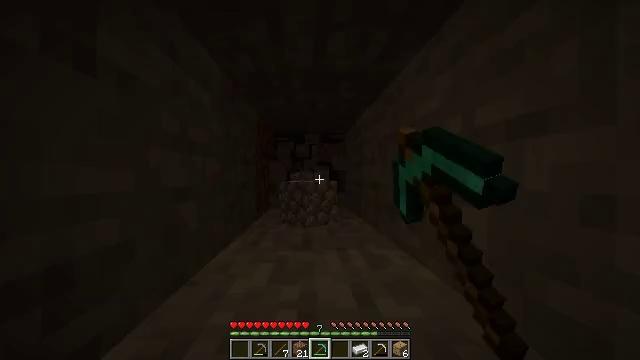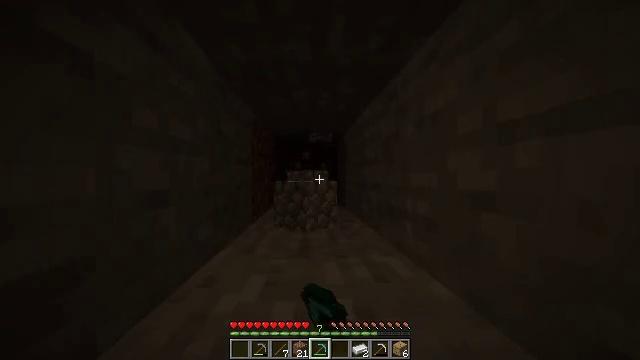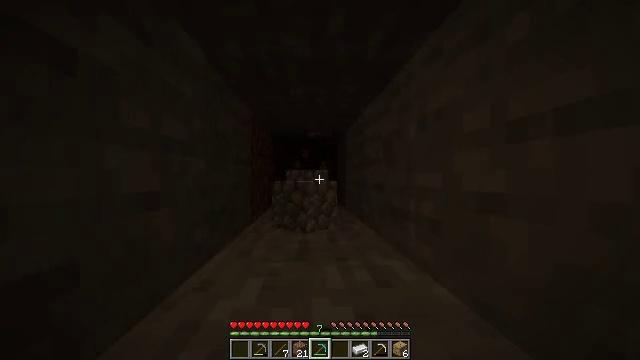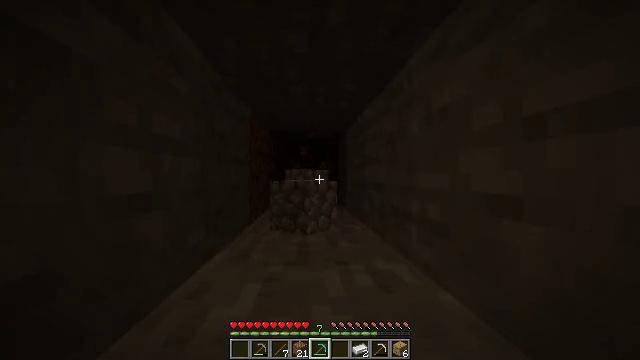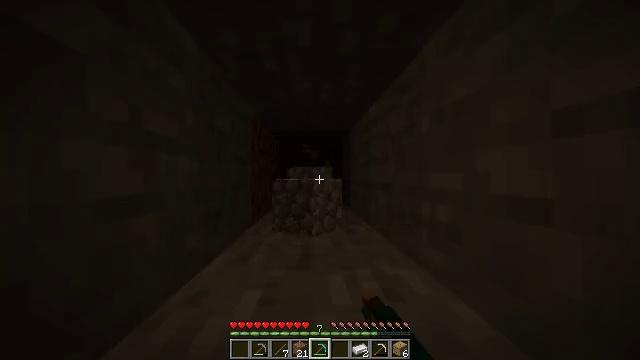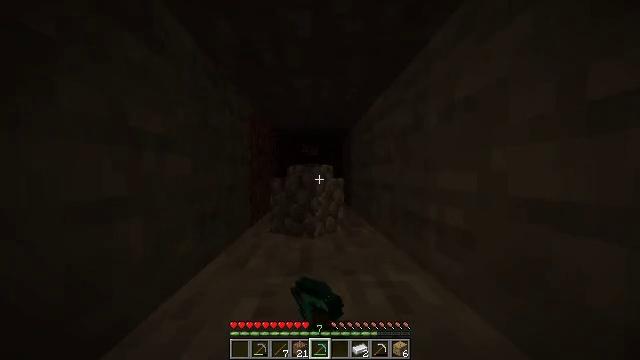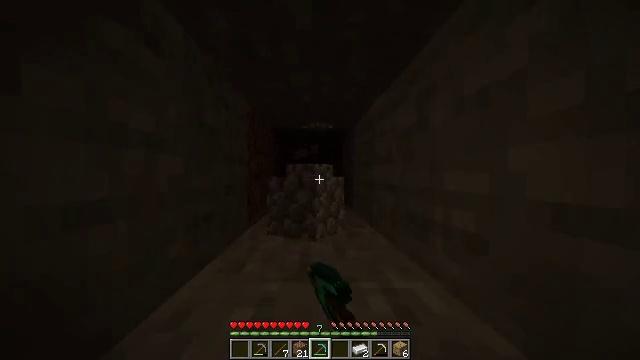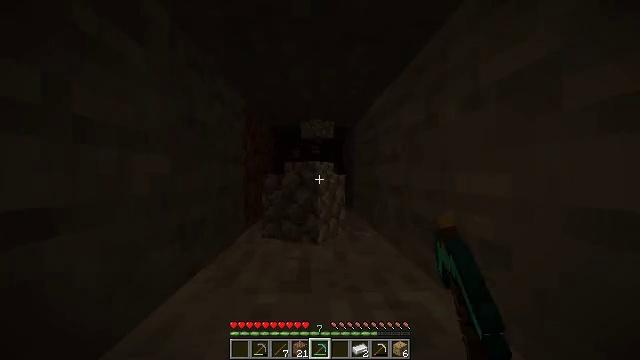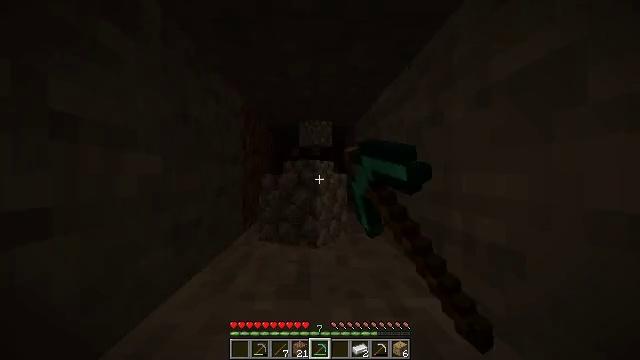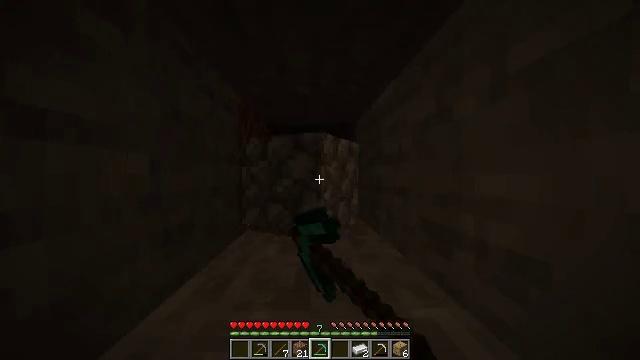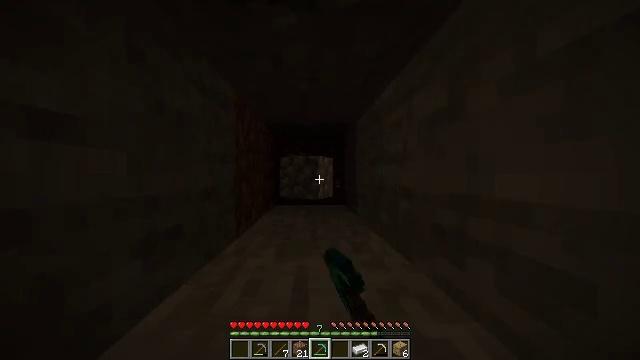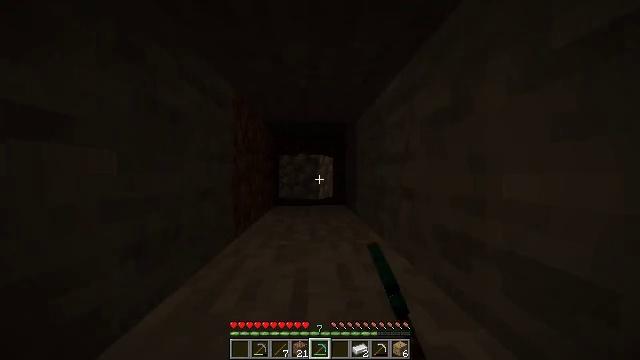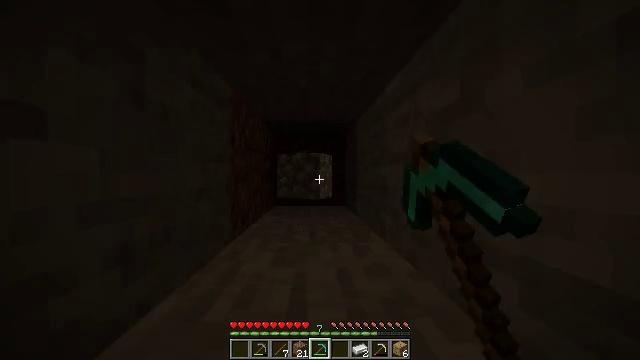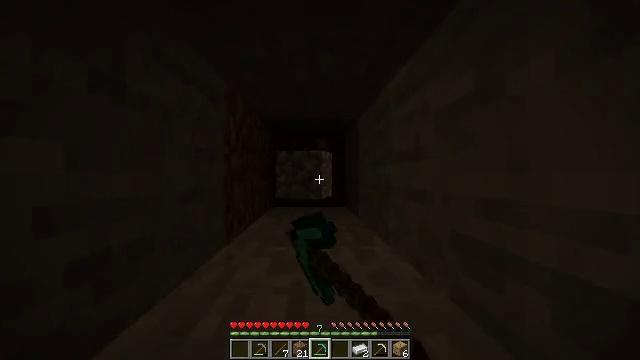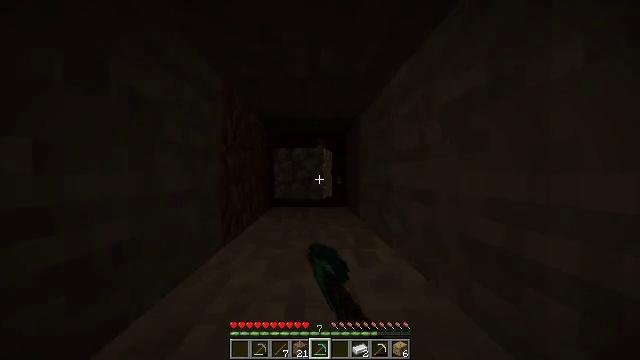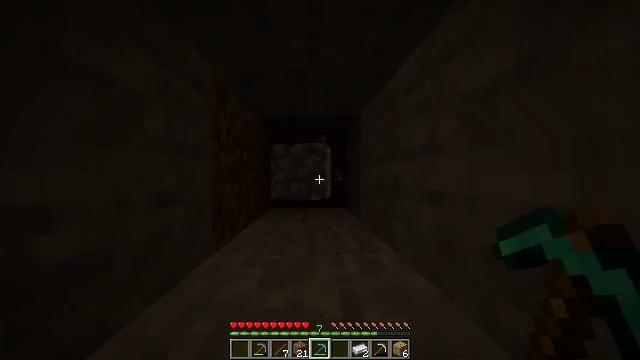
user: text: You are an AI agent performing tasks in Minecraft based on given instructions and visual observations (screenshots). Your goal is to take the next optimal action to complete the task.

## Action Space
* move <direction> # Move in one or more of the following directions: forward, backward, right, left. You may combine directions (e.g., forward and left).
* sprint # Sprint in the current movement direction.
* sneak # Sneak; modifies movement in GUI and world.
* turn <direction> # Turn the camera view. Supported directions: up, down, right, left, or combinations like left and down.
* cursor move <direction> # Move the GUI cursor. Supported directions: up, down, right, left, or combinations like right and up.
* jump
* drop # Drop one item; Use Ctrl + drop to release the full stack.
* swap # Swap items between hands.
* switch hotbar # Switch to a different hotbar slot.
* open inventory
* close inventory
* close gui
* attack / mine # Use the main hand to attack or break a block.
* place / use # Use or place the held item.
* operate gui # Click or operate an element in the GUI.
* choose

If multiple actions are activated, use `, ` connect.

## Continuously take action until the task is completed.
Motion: motion action
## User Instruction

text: Get dirt block.
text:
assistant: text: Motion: move forward, attack / mine
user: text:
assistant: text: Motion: move forward, attack / mine
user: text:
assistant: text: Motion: move forward, attack / mine
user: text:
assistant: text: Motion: move forward, attack / mine
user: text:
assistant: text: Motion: move forward, attack / mine
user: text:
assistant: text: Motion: move forward, attack / mine
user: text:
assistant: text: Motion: move forward, attack / mine
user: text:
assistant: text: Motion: move forward, attack / mine
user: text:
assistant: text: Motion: move forward, attack / mine
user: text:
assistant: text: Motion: move forward, attack / mine
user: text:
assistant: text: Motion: move forward, attack / mine
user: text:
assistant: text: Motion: move forward, attack / mine
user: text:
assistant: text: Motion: move forward, attack / mine
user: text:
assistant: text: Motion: move forward, attack / mine
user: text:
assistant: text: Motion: move forward, attack / mine
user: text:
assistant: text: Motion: move forward, attack / mine
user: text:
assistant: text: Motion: move forward, attack / mine
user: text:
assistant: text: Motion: move forward, attack / mine
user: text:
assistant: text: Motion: move forward, attack / mine
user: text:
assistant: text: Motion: move forward, attack / mine
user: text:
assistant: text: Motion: move forward, attack / mine
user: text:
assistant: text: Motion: move forward, attack / mine
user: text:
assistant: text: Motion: move forward, attack / mine
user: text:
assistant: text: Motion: move forward, attack / mine
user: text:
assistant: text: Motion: move forward, attack / mine
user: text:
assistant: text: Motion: move forward, attack / mine
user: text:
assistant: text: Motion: move forward, attack / mine
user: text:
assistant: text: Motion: move forward, attack / mine
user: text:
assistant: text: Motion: move forward, attack / mine
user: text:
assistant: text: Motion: move forward, attack / mine